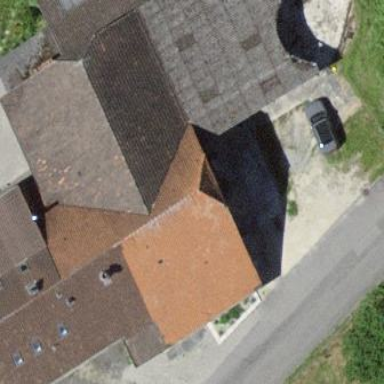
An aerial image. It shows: Farm building.